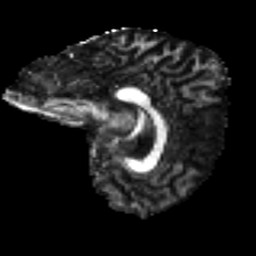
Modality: FA
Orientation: sagittal
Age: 51
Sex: female
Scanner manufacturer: ge
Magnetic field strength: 3 T
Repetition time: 7.8 s
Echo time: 0.0606 s